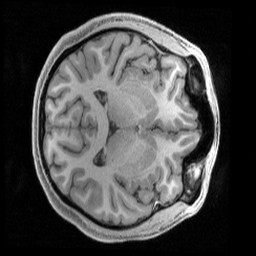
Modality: T1w
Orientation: axial
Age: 21
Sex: female
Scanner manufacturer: siemens
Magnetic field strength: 3 T
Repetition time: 2.4 s
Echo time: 0.00231 s